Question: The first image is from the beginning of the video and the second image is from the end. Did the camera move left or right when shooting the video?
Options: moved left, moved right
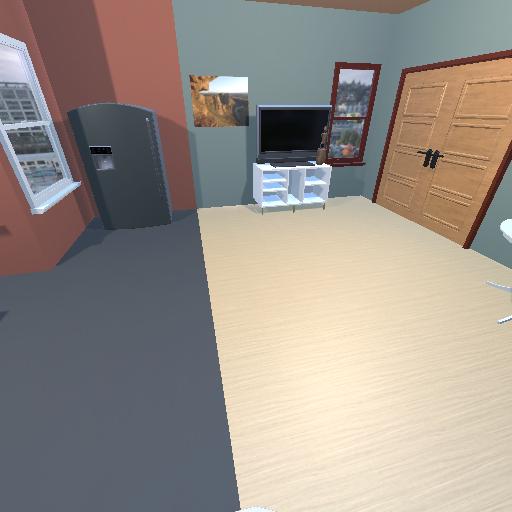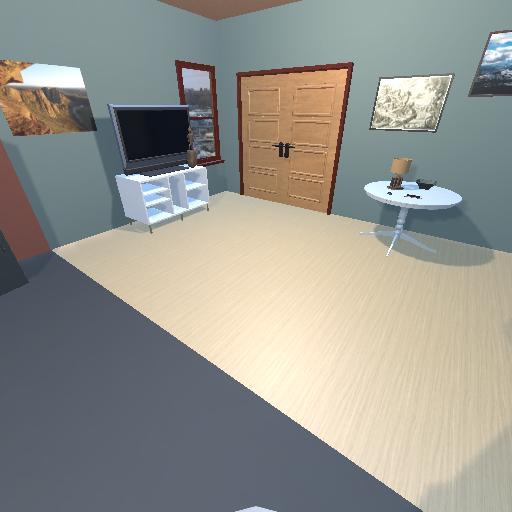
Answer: moved left